Aerial crown-view tile of a tropical tree (Barro Colorado Island, Panama), acquired 20250217:
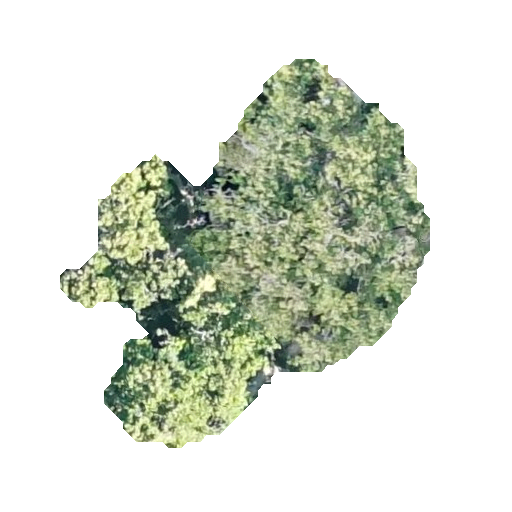
Species: Prioria copaifera
GBIF accepted scientific name: Prioria copaifera
Crown area: 121.679 m²